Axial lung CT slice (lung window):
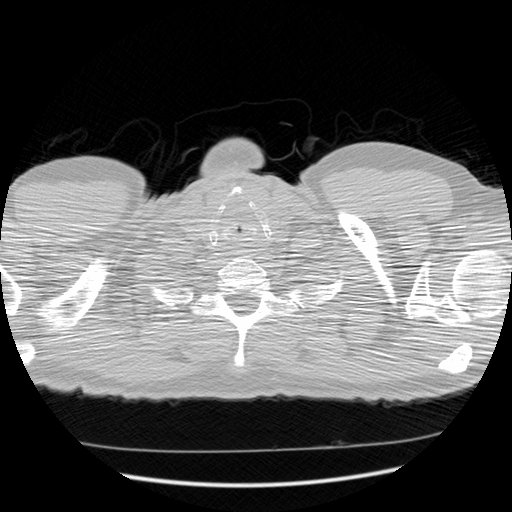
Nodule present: no